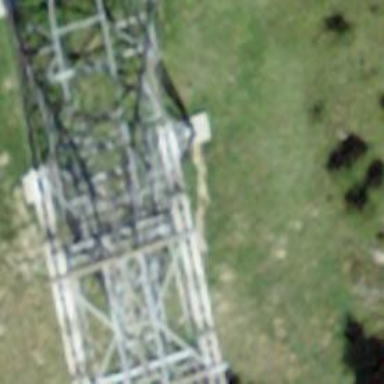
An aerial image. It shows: Cable car system.